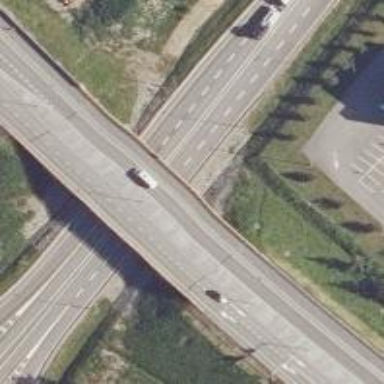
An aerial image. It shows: Asphalt road classified as trunk highway.